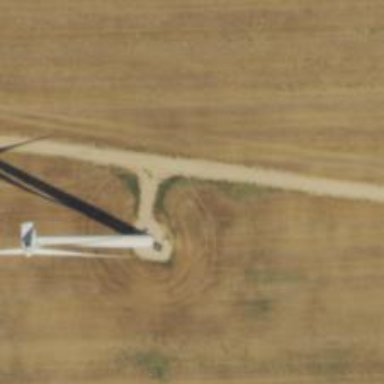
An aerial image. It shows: Wind generator powered by horizontal axis wind turbine.